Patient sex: F
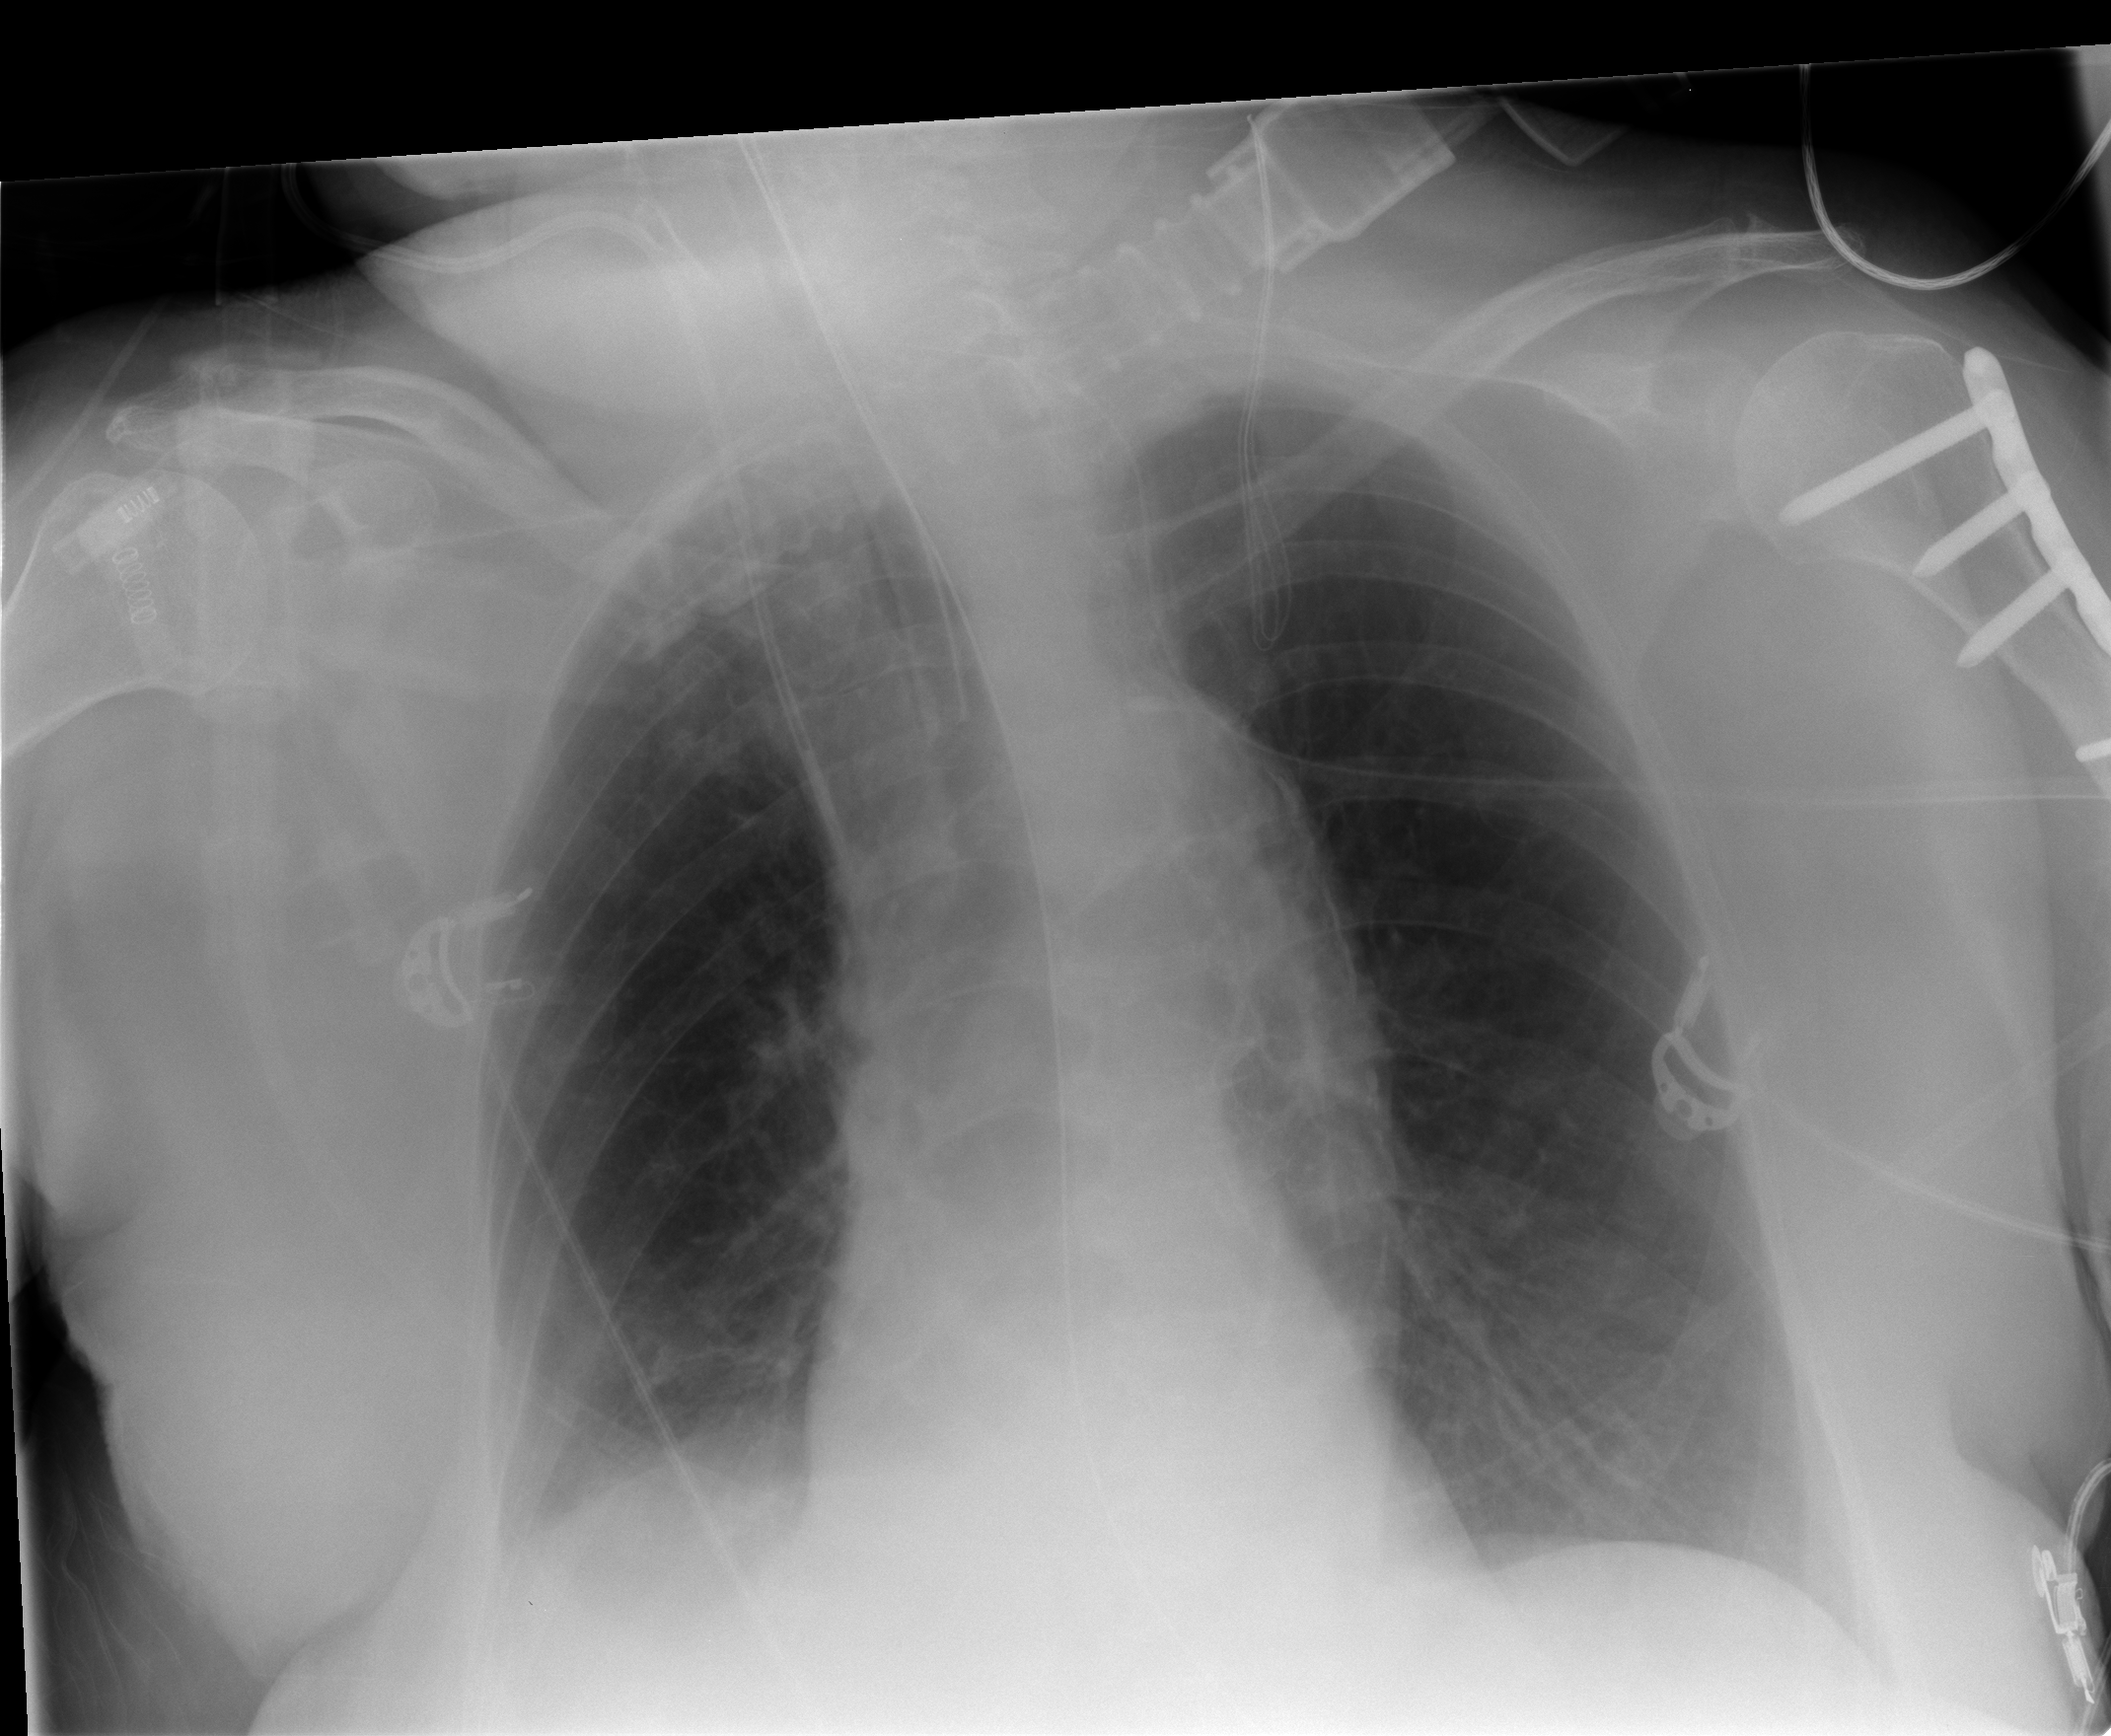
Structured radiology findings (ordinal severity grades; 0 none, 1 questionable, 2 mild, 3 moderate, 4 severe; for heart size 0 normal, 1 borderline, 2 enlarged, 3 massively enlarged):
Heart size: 0
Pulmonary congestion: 0
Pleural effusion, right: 0
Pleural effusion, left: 0
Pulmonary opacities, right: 2
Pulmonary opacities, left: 0
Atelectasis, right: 1
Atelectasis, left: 0